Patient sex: M
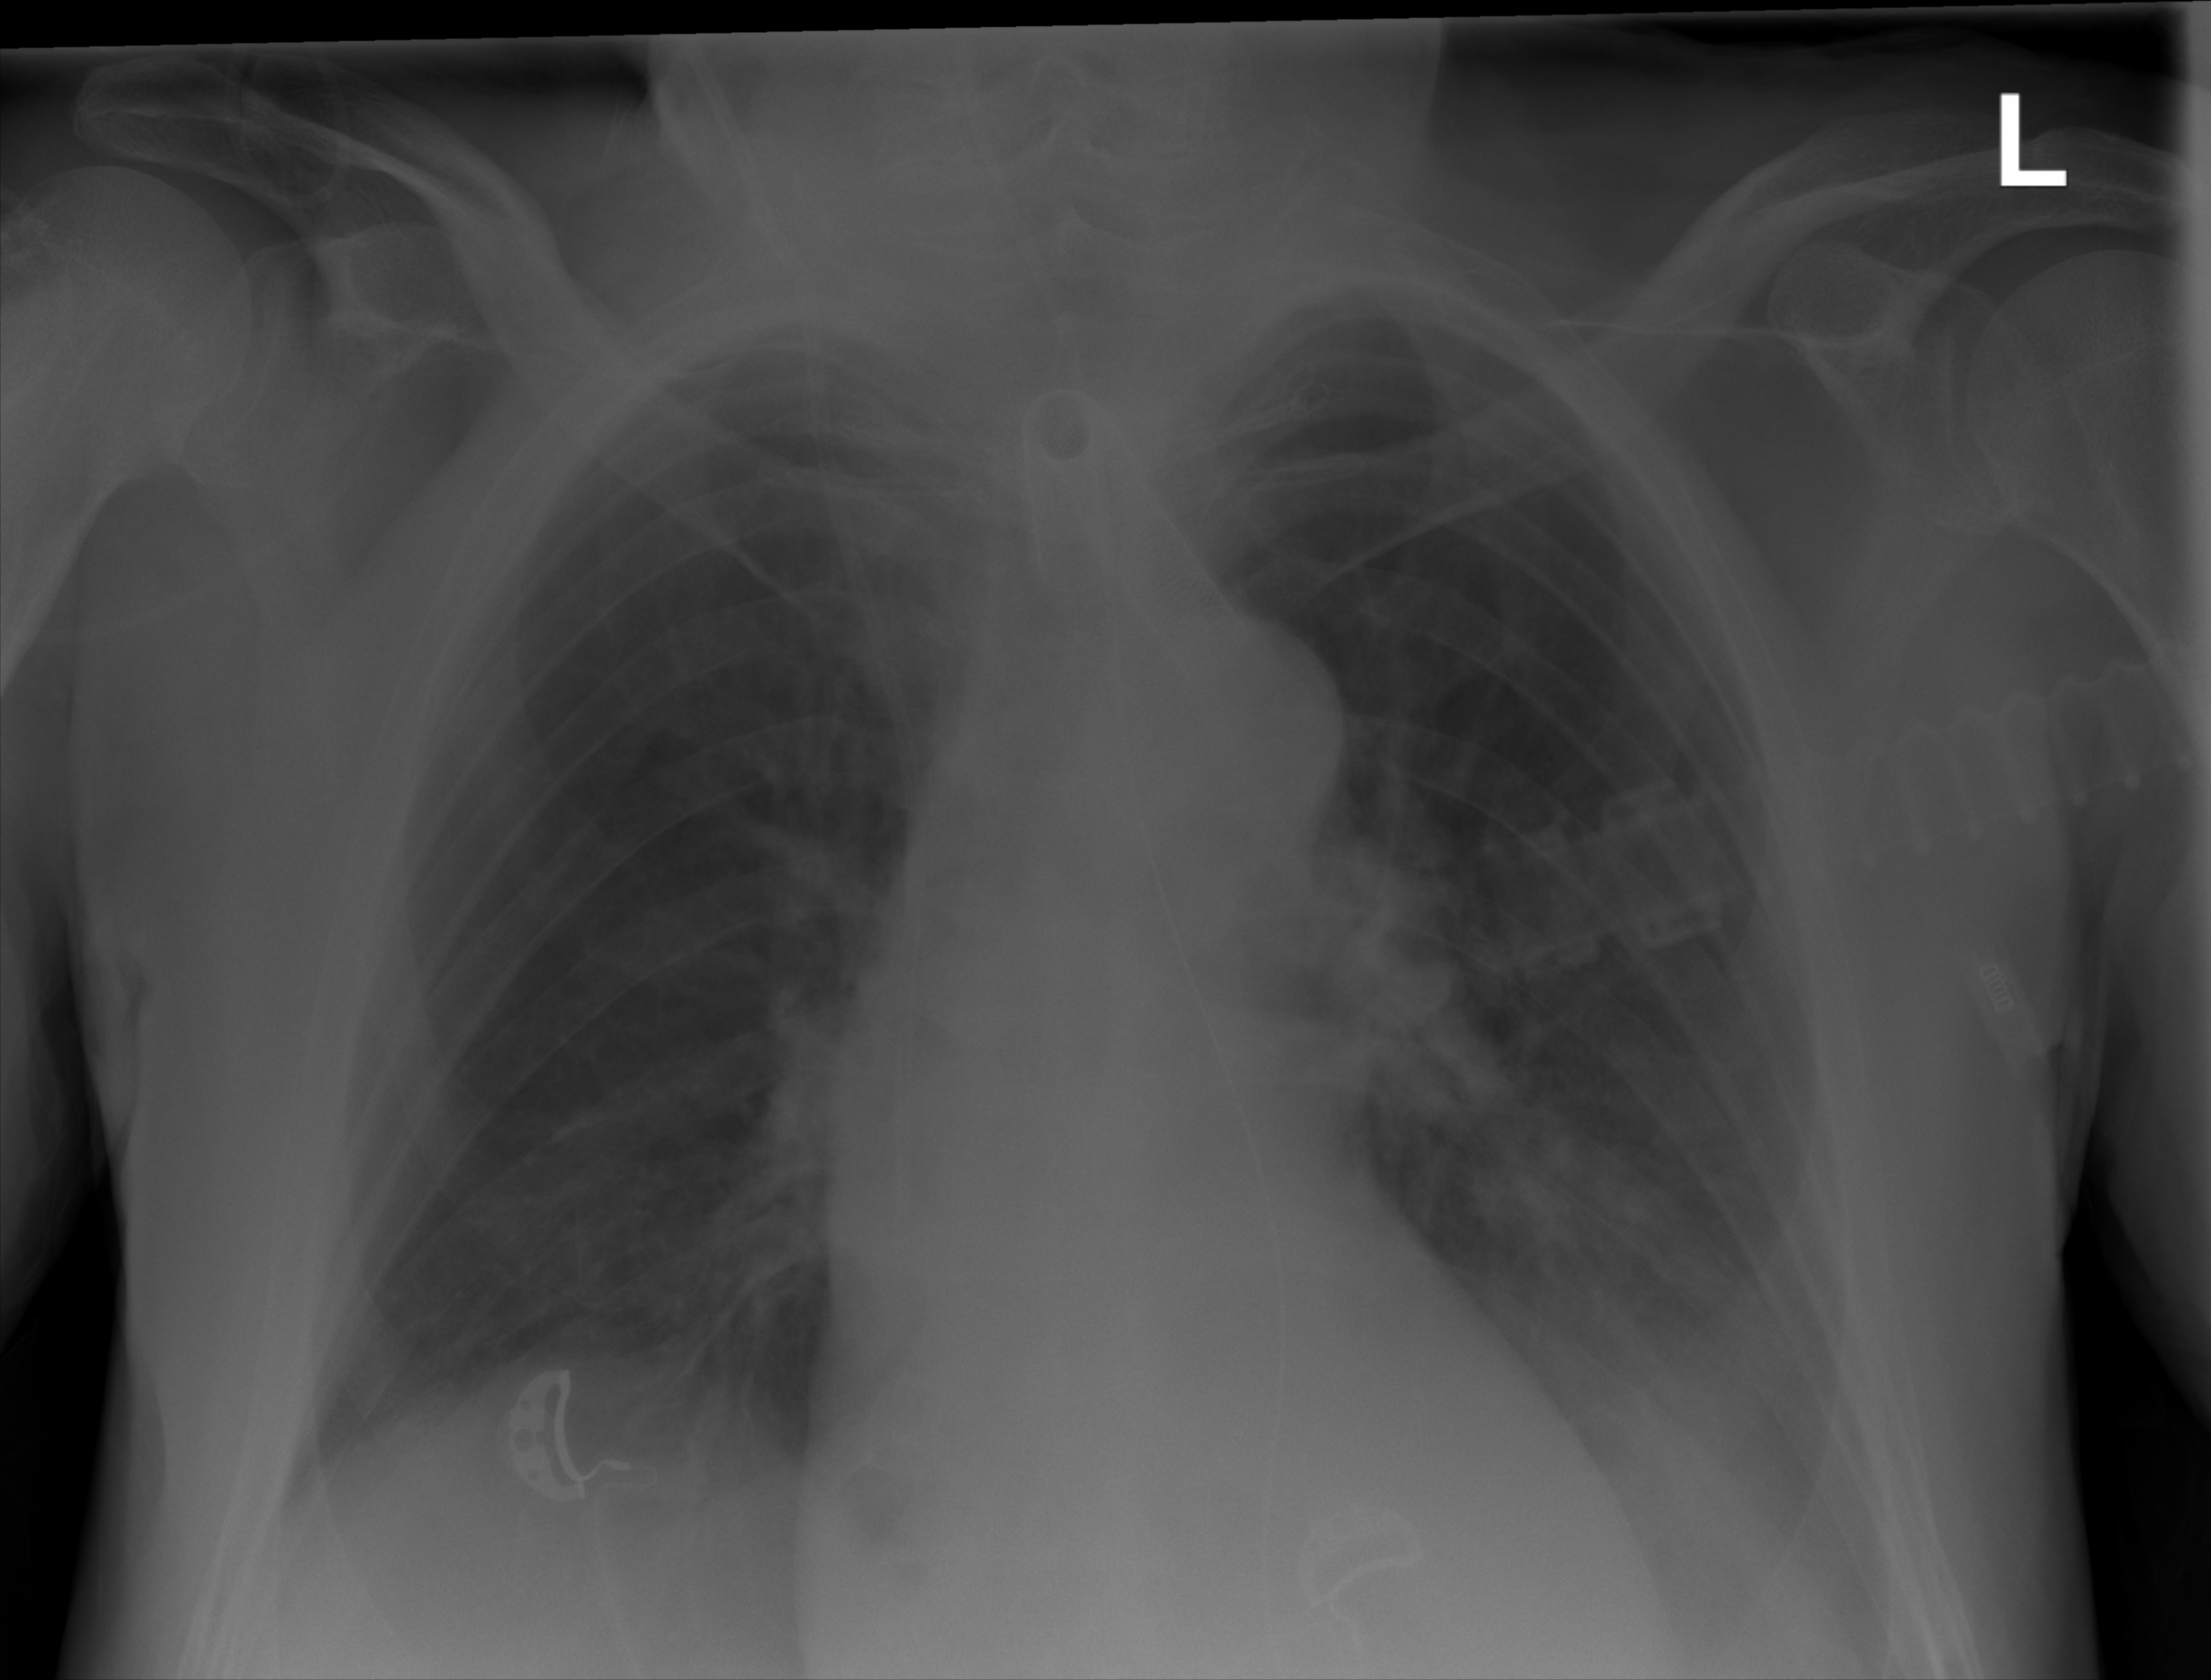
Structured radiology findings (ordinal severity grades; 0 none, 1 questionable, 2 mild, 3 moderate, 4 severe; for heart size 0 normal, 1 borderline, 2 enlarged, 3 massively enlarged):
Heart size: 0
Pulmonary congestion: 0
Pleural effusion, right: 0
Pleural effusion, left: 2
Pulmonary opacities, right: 1
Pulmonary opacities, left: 0
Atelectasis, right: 0
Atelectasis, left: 2